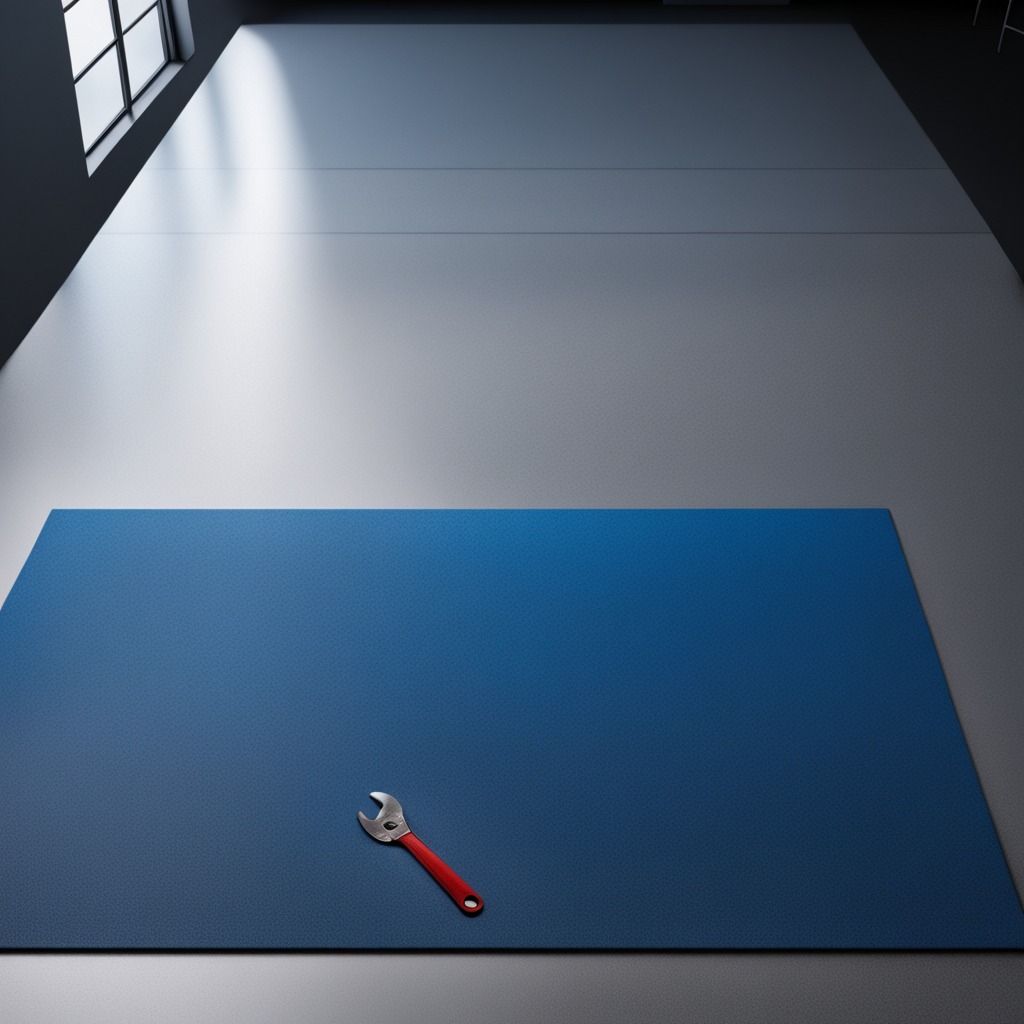
An wrench lies on the clean granite tabletop covered with a blue rubber mat inside a workshop under bright overhead lighting crisp shadows high clarity worn but beneath the mat